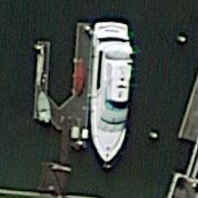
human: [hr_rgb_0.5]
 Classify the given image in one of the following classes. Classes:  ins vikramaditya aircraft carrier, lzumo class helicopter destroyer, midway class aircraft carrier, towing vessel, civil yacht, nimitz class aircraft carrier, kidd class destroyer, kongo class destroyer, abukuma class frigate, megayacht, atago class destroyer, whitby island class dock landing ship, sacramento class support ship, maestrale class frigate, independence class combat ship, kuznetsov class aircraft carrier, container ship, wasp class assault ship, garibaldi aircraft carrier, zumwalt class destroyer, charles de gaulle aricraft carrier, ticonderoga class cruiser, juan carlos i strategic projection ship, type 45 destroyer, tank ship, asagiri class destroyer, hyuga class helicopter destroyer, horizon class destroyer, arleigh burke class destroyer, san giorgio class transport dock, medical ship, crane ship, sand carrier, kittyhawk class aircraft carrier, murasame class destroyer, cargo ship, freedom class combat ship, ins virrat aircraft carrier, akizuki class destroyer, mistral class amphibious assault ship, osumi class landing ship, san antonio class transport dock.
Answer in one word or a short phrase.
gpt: Civil yacht